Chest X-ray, PA view. Patient: 45 years old, sex M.
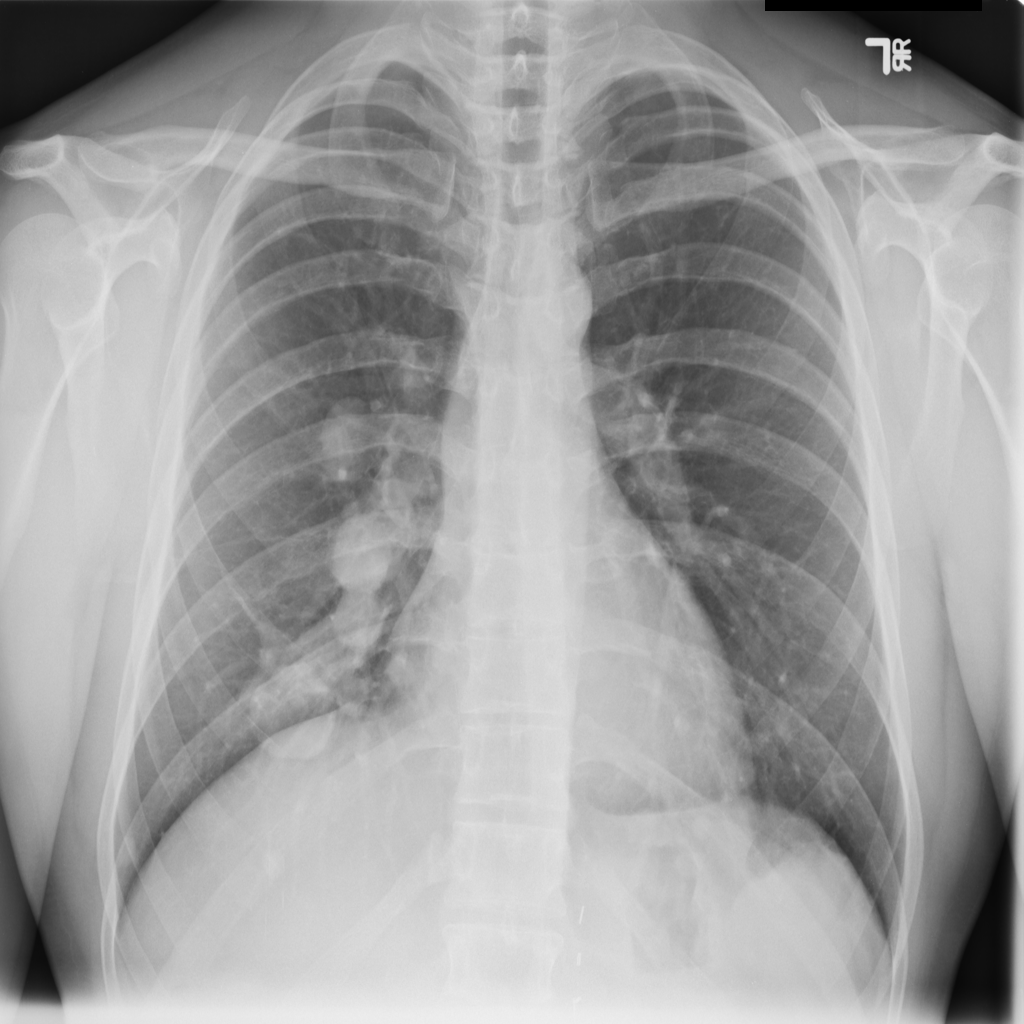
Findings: Atelectasis, Nodule